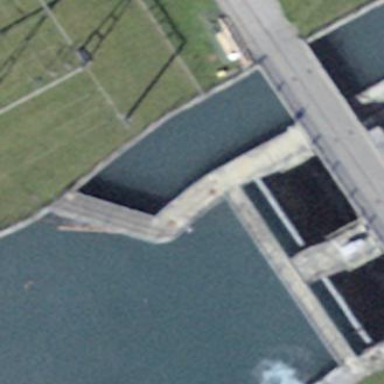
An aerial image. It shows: Dam across waterway.